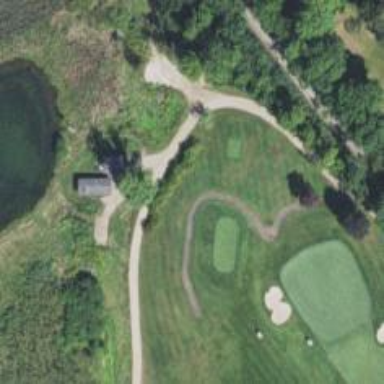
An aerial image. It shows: Service road designated as golf cart path.